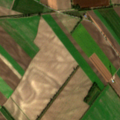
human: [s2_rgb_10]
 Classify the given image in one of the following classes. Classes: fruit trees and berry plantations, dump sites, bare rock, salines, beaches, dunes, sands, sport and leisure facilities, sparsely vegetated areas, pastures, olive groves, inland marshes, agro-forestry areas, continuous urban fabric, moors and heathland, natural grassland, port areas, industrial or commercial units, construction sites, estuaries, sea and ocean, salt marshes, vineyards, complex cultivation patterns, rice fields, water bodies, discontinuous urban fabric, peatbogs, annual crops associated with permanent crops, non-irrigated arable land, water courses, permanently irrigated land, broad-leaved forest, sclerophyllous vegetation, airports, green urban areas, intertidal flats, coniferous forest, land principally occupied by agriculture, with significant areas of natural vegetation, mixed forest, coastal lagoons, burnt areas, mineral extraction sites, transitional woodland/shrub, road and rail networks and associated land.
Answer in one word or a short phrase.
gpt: non-irrigated arable land